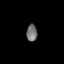
Tissue: prostate
Cell type: Endothelial cells
Senescence score: 0.7047
Nuclear area (px): 174
Mean DAPI intensity: 115.523